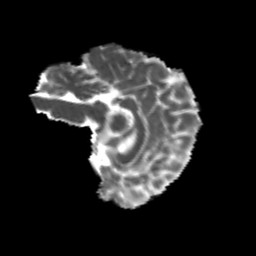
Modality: MD
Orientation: sagittal
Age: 21
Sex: female
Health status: healthy
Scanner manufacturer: philips
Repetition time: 7.391 s
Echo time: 0.08599 s